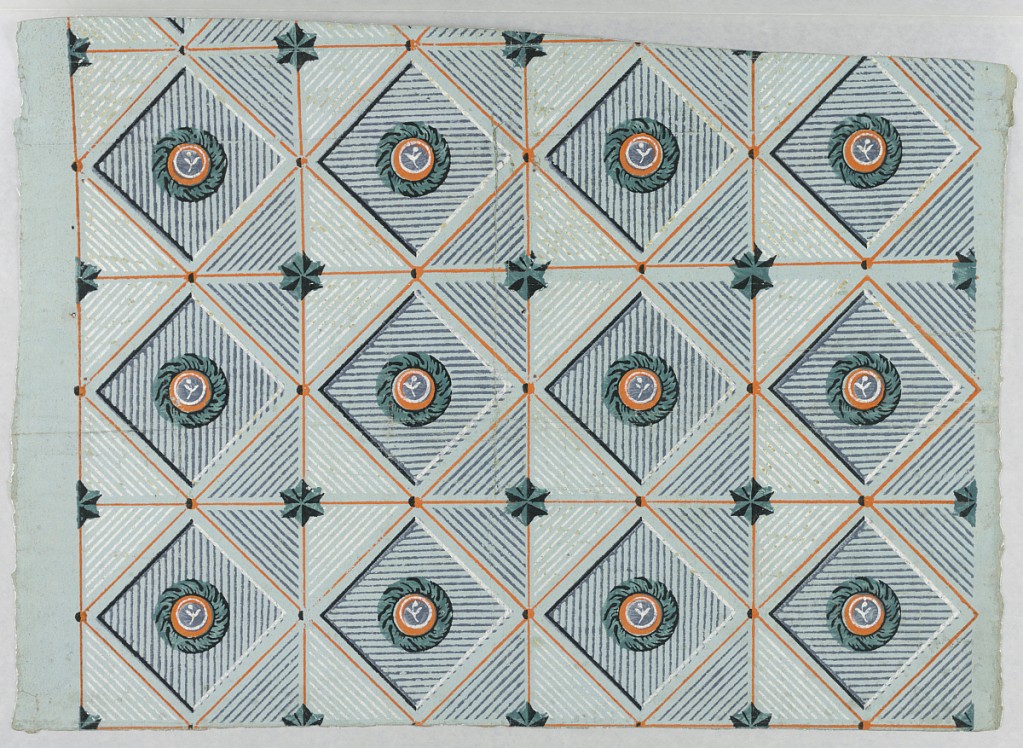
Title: Sidewall
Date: ca. 1800
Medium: Block-printed on handmade paper
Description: The squares which are formed by orange vertical and horizontal lines contain diamonds which in turn contain wreaths centered with floral sprigs. Gray and white hatching contribute toward a third dimensional effect. Printed in gray, orange, black and white on pale blue ground. A horizontal rectangle.